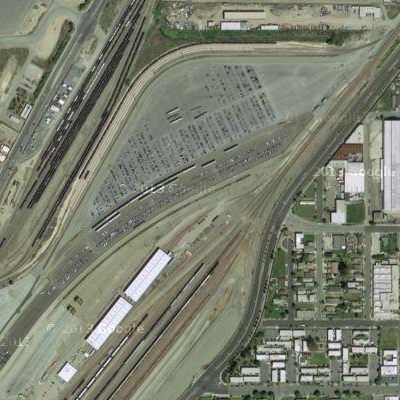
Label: Parking